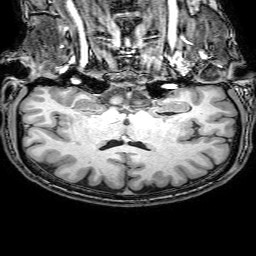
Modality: T1w
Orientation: sagittal
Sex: male
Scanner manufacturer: philips
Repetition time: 0.008174 s
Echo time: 0.00374 s